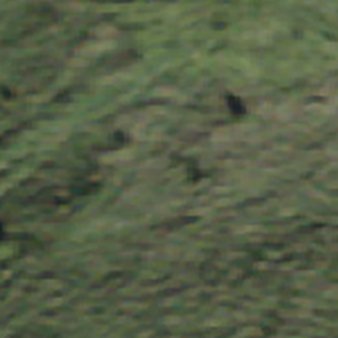
Label: other